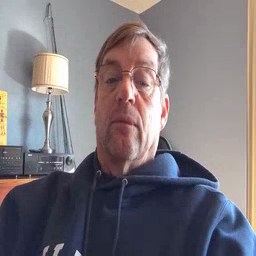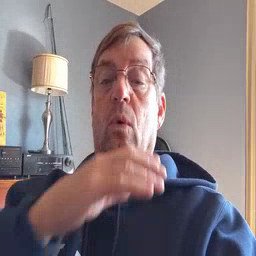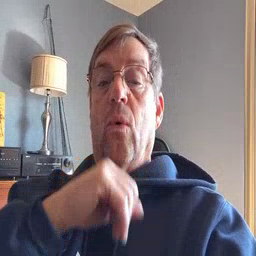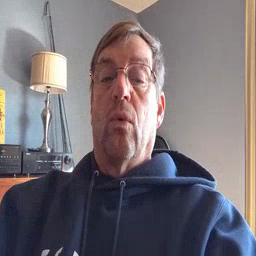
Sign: old